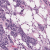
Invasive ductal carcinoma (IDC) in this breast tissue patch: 1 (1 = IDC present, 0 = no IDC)